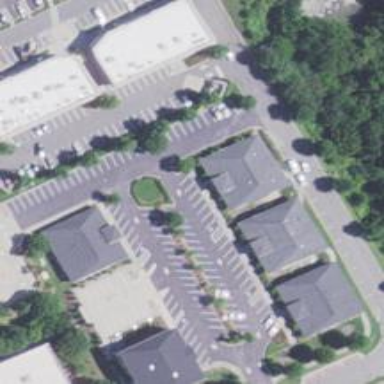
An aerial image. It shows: Building.